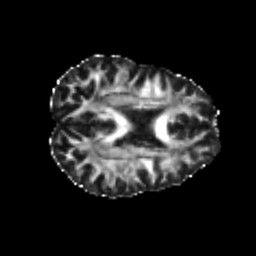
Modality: FA
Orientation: axial
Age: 25
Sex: female
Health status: healthy
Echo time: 0.074 s